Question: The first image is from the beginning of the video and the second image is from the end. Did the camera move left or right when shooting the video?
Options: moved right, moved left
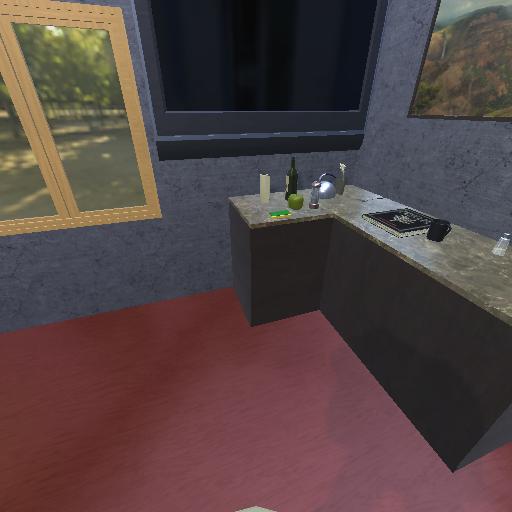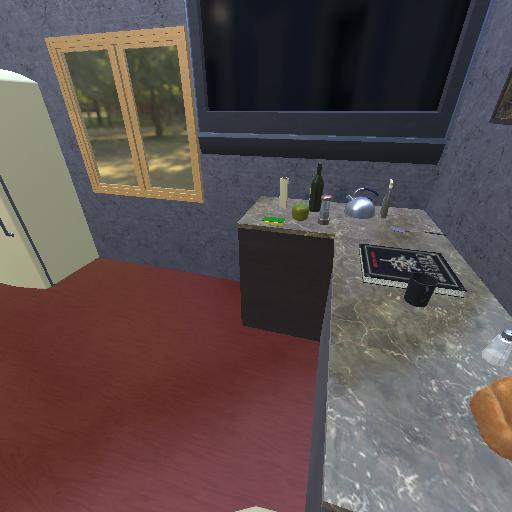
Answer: moved right